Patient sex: M
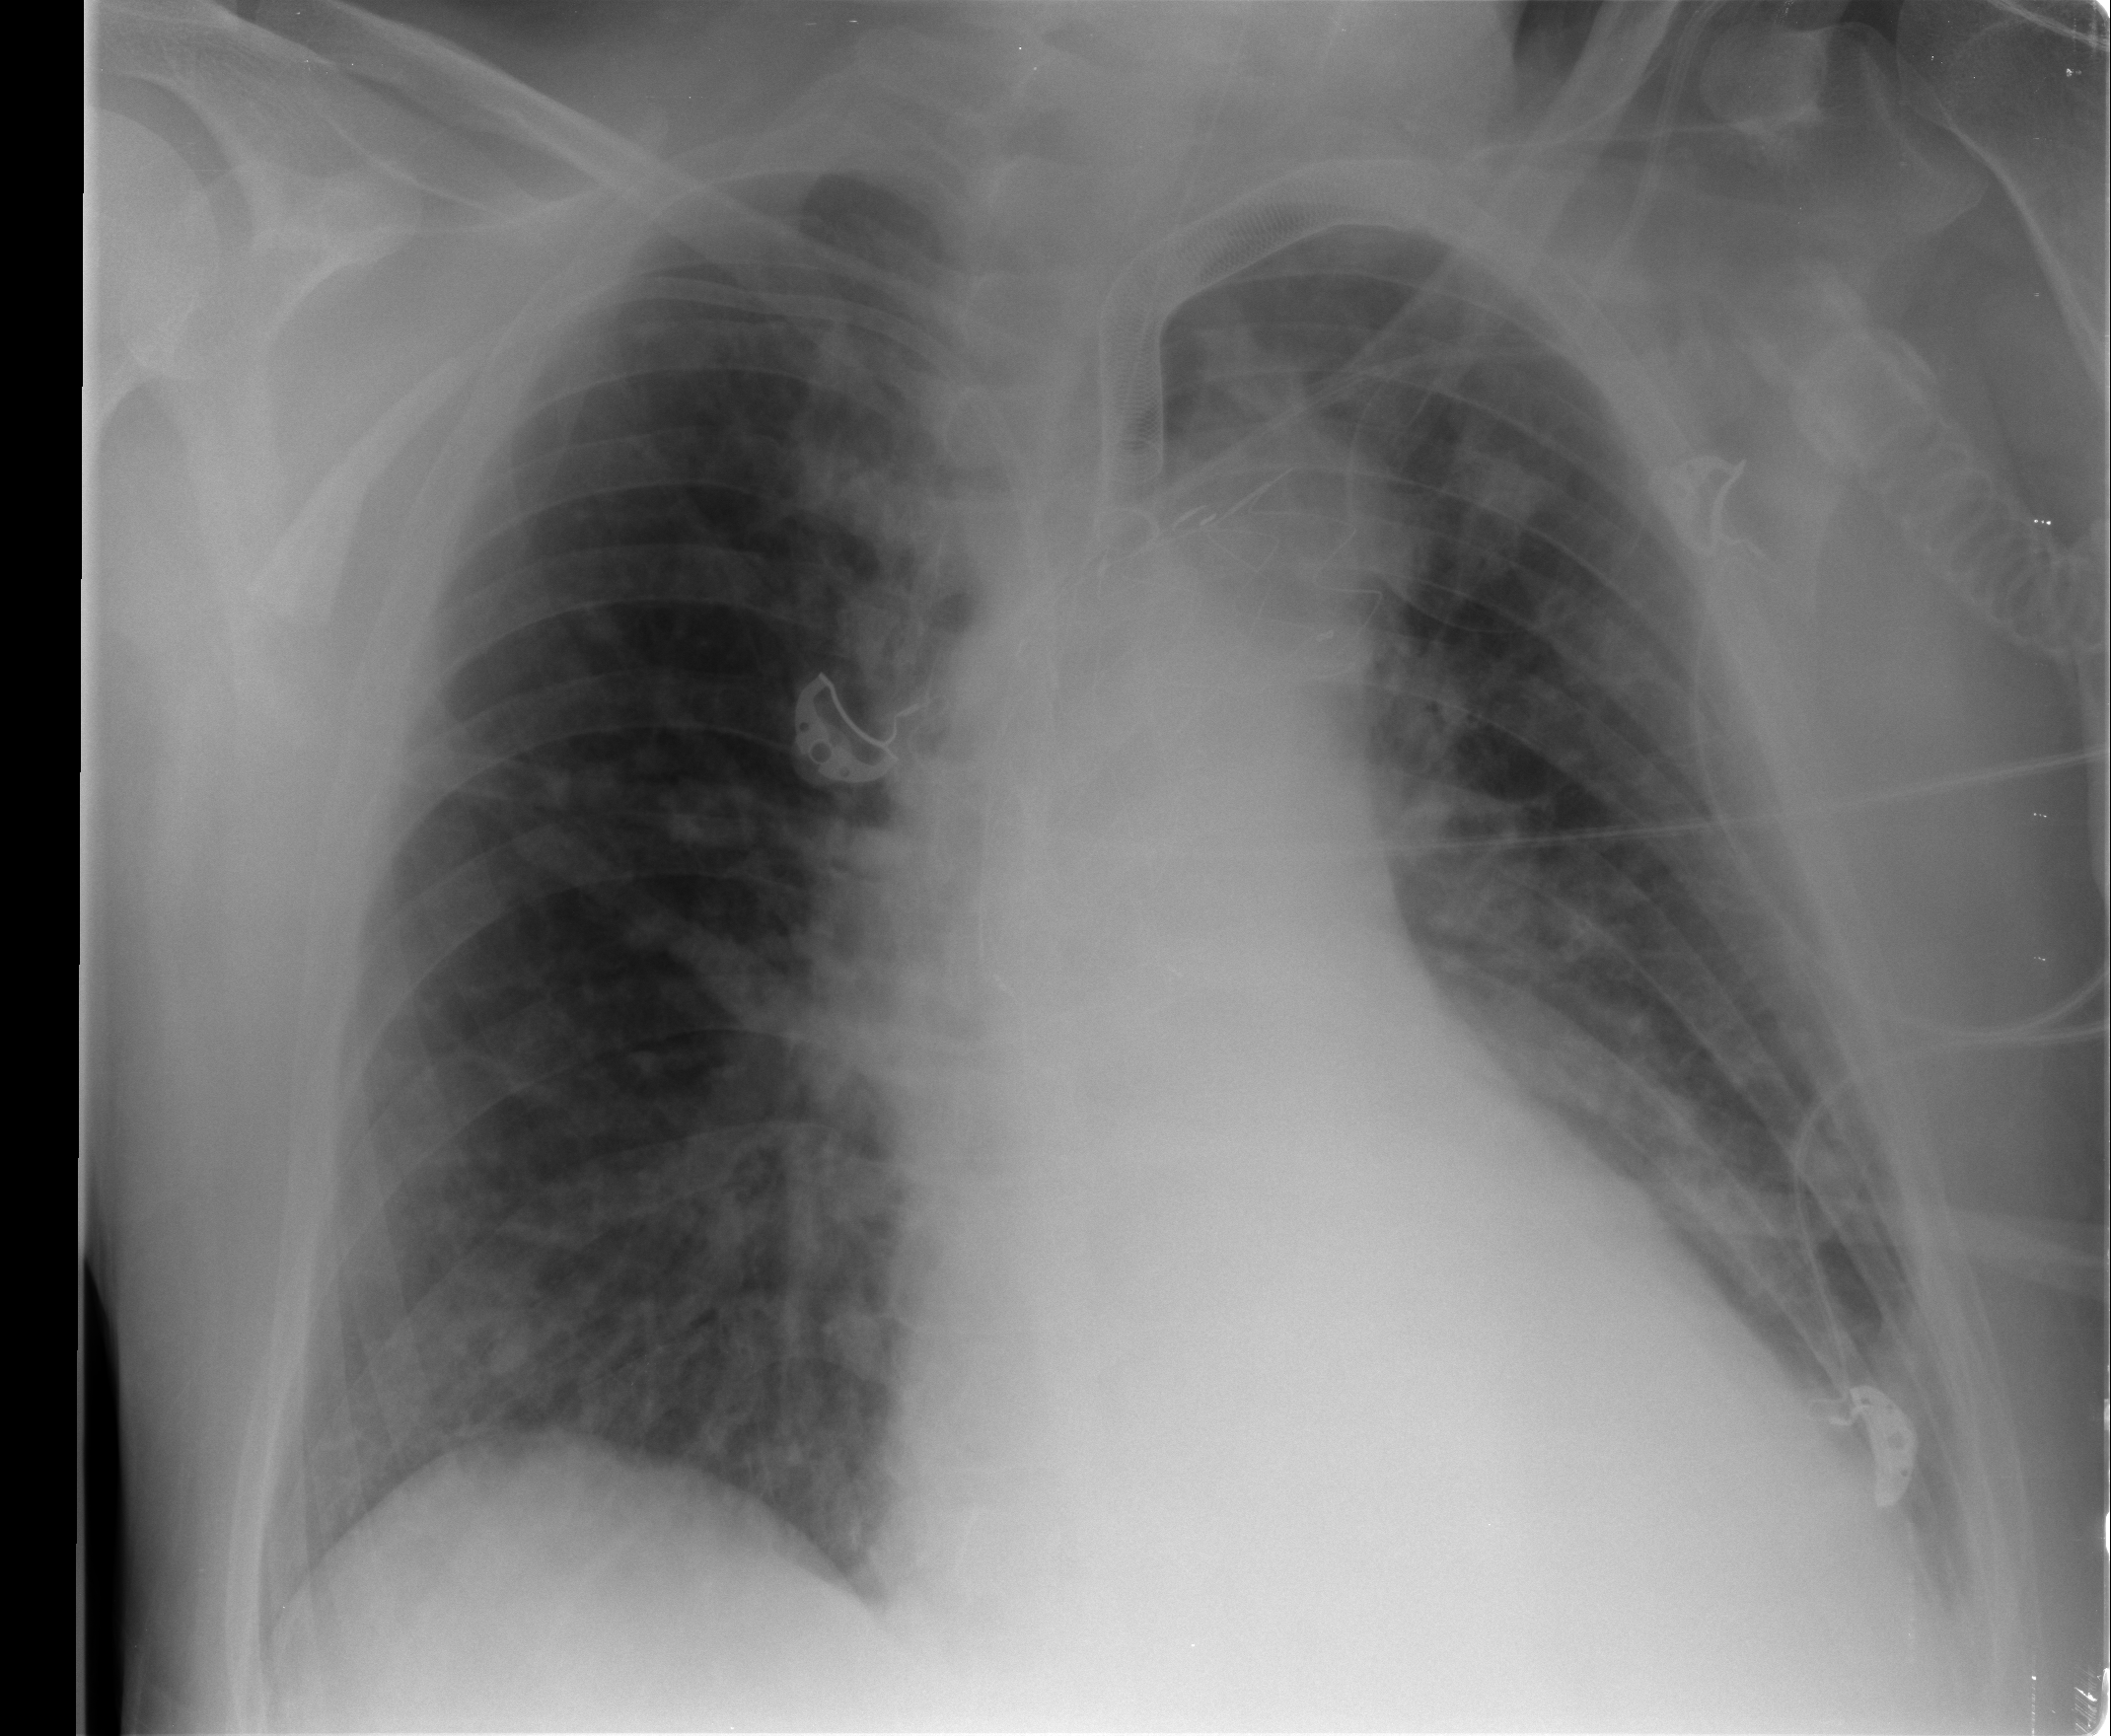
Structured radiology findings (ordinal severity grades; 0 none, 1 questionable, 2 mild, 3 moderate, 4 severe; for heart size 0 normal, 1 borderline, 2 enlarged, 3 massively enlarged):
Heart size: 2
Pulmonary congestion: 2
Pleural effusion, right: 0
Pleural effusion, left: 1
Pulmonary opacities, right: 2
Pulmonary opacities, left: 1
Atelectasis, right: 2
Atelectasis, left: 2